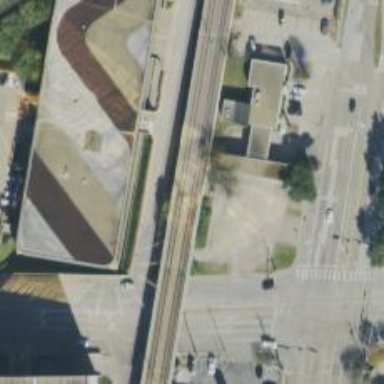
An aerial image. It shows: Bridge for light rail railway with electrified contact lines.